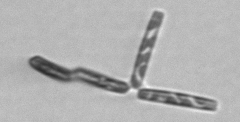
Label: Thalassionema